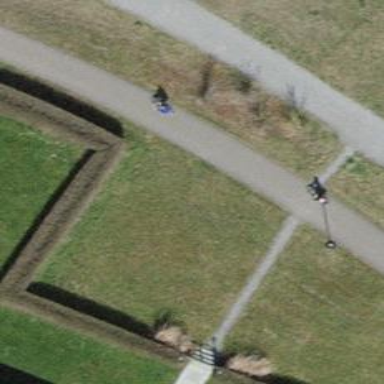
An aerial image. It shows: Hedge barrier.